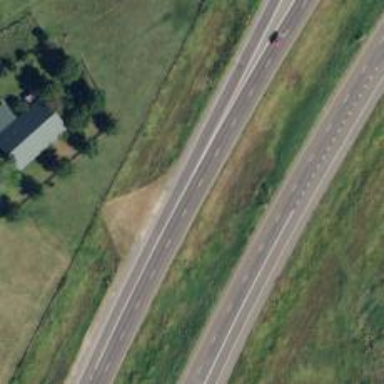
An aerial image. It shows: Trunk link highway.